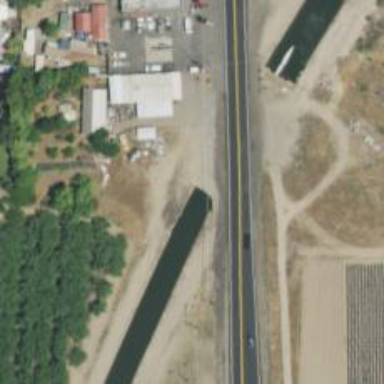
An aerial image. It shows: Culvert tunnel under canal.